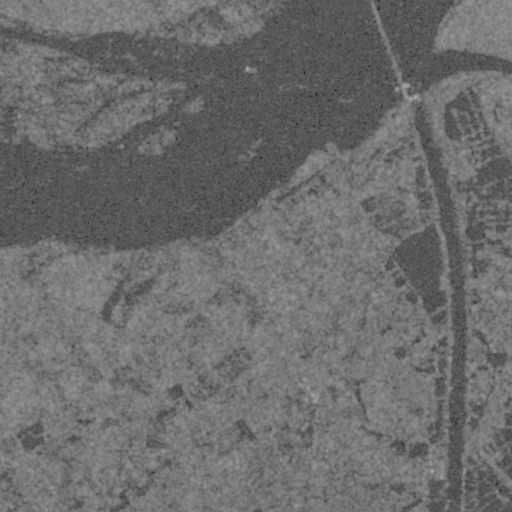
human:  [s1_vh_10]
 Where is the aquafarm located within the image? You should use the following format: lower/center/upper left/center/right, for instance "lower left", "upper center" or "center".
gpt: The aquafarm is located in the upper right of the image.
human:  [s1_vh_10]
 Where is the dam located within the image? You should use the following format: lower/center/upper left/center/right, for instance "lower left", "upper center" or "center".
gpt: The dam is located in the upper right of the image.
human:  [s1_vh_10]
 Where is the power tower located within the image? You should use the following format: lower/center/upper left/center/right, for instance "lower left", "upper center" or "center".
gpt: There is no power tower in the image.

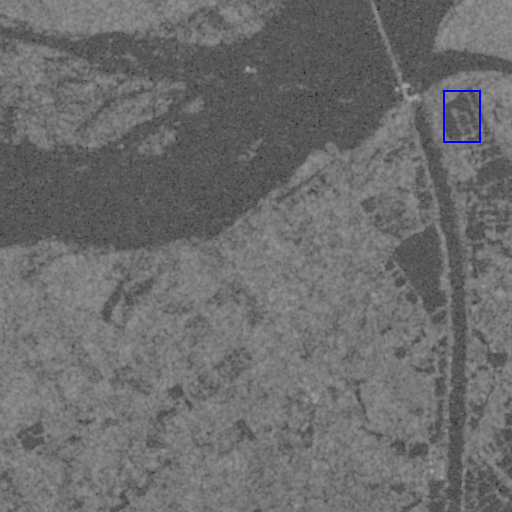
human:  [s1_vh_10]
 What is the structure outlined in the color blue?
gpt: The structure outlined in blue is an aquafarm.
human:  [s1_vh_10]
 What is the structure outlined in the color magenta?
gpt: There is no magenta outline.